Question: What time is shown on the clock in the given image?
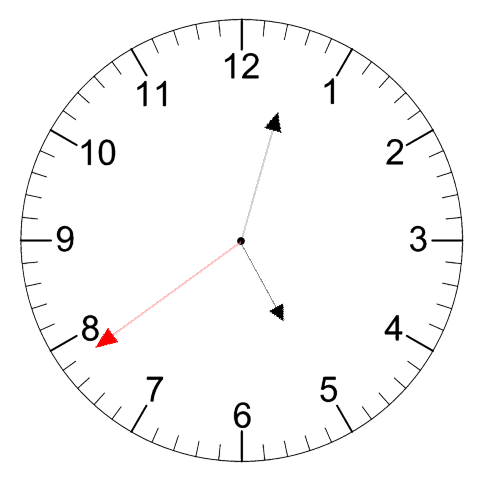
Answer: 05:02:39